Question: Problem statement:
I have this webpage where each candidate in a list has link that contains some information that i want to scrape.
So for all candidates I have to click on the link and fetch details manually which is a tedious task.
I want to automate this please help me.
### Candidate List

### My solution:
I think that to automate this task i should write a script that would click on each link and scrape the data.
But I want to know how can i scrape a webpage that requires login.
The web page which you see can be accessed only by login page.
If apart from this method anyone has a better solution to do this task - please help.
Thanks:)
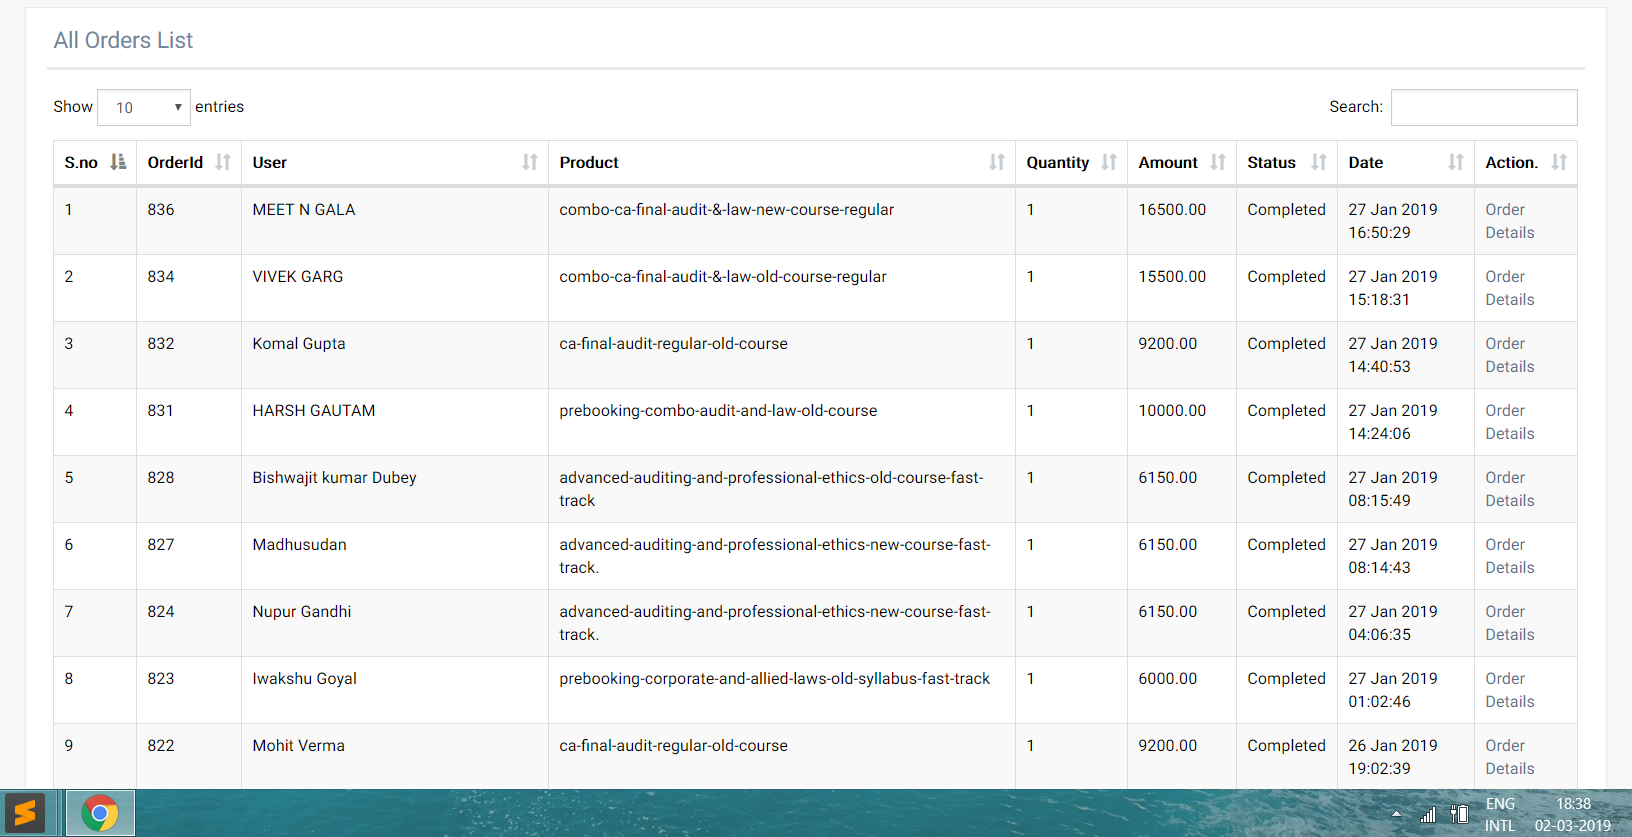
Answer: If you need to scrape the data once and store it, you can use <URL> chrome extension and save the data in the desired file format. Here the scraping will be done right in your browser so, you can manually log in once and start scraping.
Else if you want to integrate the scraping process in the server and serve the data to your users, you can use libraries like axios/request to make HTTP requests and use cheerio to extract required data from HTML.
You can also use headless chrome node API, Puppeteer.